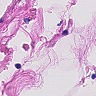
Metastatic tissue present: no